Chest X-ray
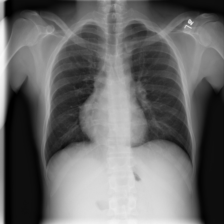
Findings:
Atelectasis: negative
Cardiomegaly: negative
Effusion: negative
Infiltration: negative
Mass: negative
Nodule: negative
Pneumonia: negative
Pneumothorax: negative
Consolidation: negative
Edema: negative
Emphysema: negative
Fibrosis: negative
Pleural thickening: negative
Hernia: negative